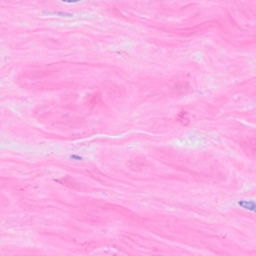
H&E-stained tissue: Breast